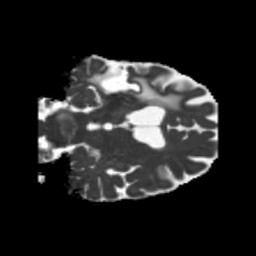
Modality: MD
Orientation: coronal
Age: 56
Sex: male
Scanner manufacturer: siemens
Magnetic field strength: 3 T
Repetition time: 5.25 s
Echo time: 0.08 s